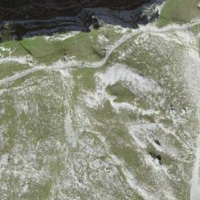
EUNIS habitat code: 31
Species observed at this site:
Silene acaulis
Hieracium villosum
Saxifraga paniculata
Erinus alpinus